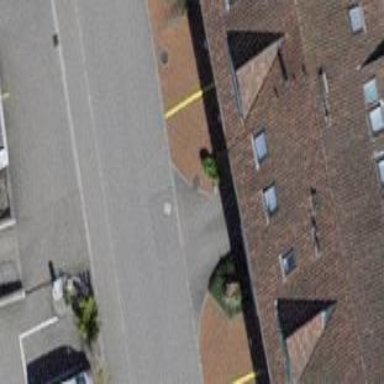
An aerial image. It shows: Building with tiled roof.